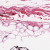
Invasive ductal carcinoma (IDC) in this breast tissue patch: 0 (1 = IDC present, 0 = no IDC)